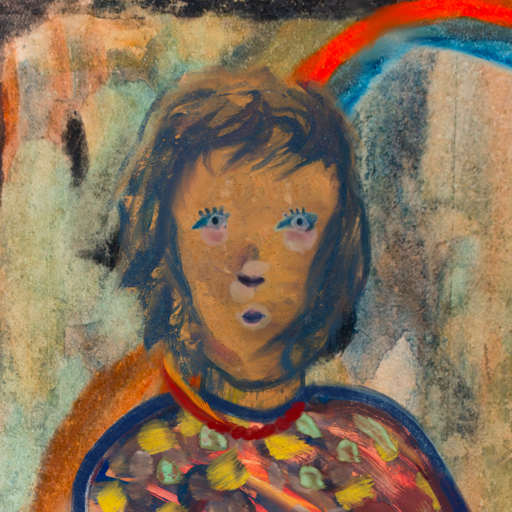
Background: Childish, Head And Neck Front: In_The_Sun, Face Front: Hill_Girl, Bust: Mother_And_Son_Mother, Hair Front: InTheSun, Head Accessory: Blank, Second Necklace: Blank, Necklace: Pipe, Baby: Blank